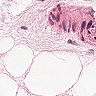
Metastatic tissue present: no